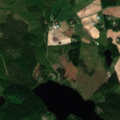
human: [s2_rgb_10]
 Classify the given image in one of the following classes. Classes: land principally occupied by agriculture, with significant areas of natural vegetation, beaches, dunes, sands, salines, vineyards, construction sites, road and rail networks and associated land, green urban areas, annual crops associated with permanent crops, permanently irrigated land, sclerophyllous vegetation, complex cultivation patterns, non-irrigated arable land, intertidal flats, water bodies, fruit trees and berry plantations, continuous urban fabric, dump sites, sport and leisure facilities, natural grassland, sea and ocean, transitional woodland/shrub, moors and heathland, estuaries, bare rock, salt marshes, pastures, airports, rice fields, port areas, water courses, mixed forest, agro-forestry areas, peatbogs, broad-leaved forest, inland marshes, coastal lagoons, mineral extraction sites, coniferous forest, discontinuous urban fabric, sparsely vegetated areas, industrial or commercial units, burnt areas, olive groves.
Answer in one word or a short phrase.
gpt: non-irrigated arable land, coniferous forest, mixed forest, water bodies